【题型】解答题　【知识点】立体几何　【难度】medium
如图，在四棱锥 $P-ABCD$ 中，$PA \perp$ 底面 $ABCD$，$AD \perp AB$，$DC \parallel AB$，$PA = 1$，$AB = 2$，$PD = BC = \sqrt{2}$．

(1)求证：平面 $PAD \perp$ 平面 $PCD$；
(2)试在棱 $PB$ 上确定一点 $E$，使截面 $AEC$ 把该几何体分成的两部分 $PDCEA$ 与 $EACB$ 的体积比为 $2:1$；
(3)在(2)的条件下，求二面角 $E-AC-P$ 的余弦值．
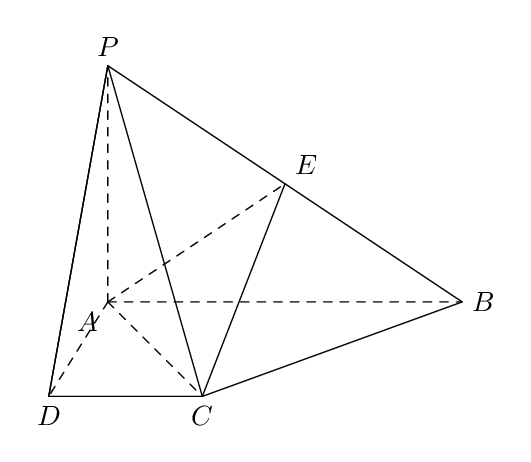
【解答】

\noindent \textbf{【答案】} (1) 见解析；(2) $E$为$PB$的中点；(3) $\dfrac{\sqrt{3}}{3}$

\vspace{0.2cm}
\noindent \textbf{【分析】} (1) 证明$CD\perp$平面$PAD$即可；
\noindent (2) 过$E$作$EF\perp AB$于$F$，则$EF$为$E-ABC$的高，分别求出$P-ABCD$和$E-ABC$的体积，再求出$PDCEA$部分体积，由体积比即可得$EF$与$PA$的关系，可知$E$点的位置；
\noindent (3) 连接$FC$、$FD$，$FD$与$AC$交于点$O$，连接$OE$，二面角$E-AC-P$的平面角与$\angle EOF$互余，故解三角形$EOF$即可.

\vspace{0.2cm}
\noindent \textbf{【详解】} (1) $\because AD\perp AB$，$DC\parallel AB$，$\therefore DC\perp AD$．
\noindent $\because PA\perp$平面$ABCD$，$DC\subset$平面$ABCD$，
\noindent $\therefore DC\perp PA$．
\noindent $\because AD\cap PA=A$，$\therefore DC\perp$平面$PAD$．
\noindent $\because DC\subset$平面$PCD$，$\therefore$平面$PAD\perp$平面$PCD$．

\vspace{0.2cm}
\noindent $V_{P-ABCD}=\dfrac{1}{3}S_{ABCD}\cdot PA=\dfrac{1}{3}\times\dfrac{(1+2)\times1}{2}\times1=\dfrac{1}{2}$．
\noindent 由$V_{PDCEA}:V_{EACB}=2:1$，得$\left(\dfrac{1}{2}-\dfrac{1}{3}h\right):\dfrac{1}{3}h=2:1$，解得$h=\dfrac{1}{2}$，
\noindent 即$EF=\dfrac{1}{2}PA$，故$E$为$PB$的中点；

\vspace{0.2cm}
\noindent (3) 连接$FC$、$FD$，$FD$与$AC$交于点$O$，连接$OE$，
\noindent 由(2)可知$EF\perp$平面$ABCD$，$\therefore EF\perp AC$．
\noindent 易知$ADCF$为正方形，$\therefore FO\perp AC$．
\noindent $\because FO\cap EF=F$，$\therefore AC\perp$平面$EFO$，故$EO\perp AC$．
\noindent $\therefore \angle EOF$是二面角$E-AC-B$的平面角．
\noindent 由$PA\perp$平面$ABCD$，可知平面$PAC\perp$平面$ABCD$．
\noindent $\therefore$二面角$E-AC-B$与平面角$E-AC-P$互余．
\noindent 设二面角$E-AC-P$的平面角为$\theta$，则$\cos\theta=\sin\angle EOF$，
\noindent 在$\text{Rt}\triangle EOF$中，$EF=\dfrac{1}{2}$，$FO=\dfrac{\sqrt{2}}{2}$，$EO=\dfrac{\sqrt{3}}{2}$，
\noindent $\cos\theta=\sin\angle EOF=\dfrac{\sqrt{3}}{3}$，
\noindent $\therefore$二面角$E-AC-P$的余弦值为$\dfrac{\sqrt{3}}{3}$．

\vspace{0.2cm}

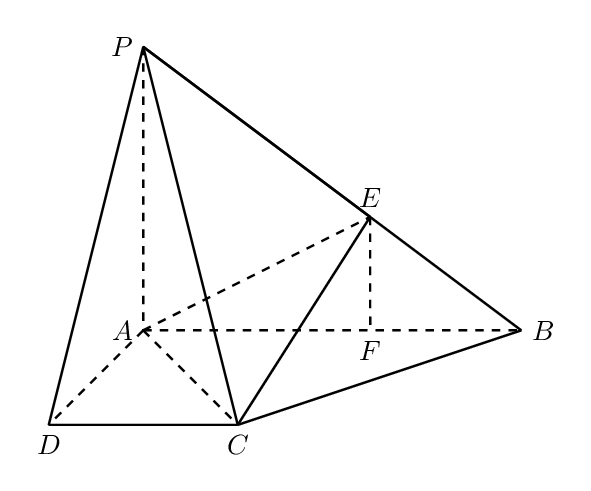
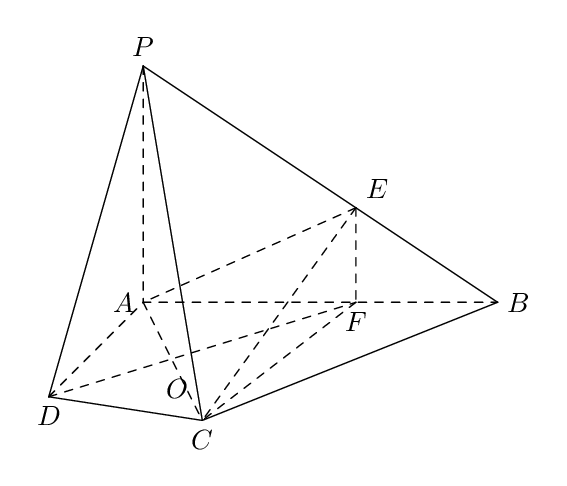